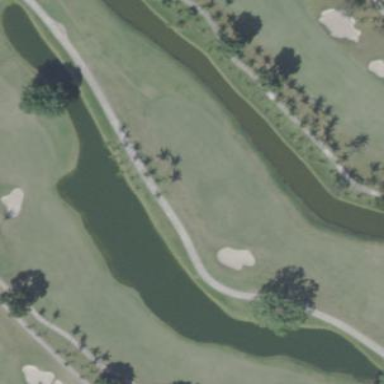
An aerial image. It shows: Water hazard on golf course.